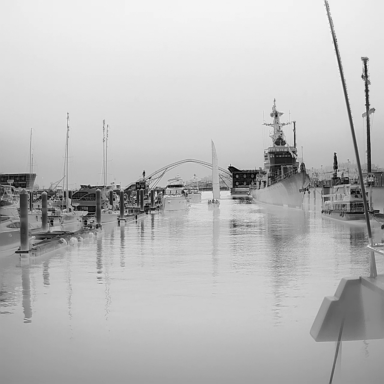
There are nine objects shown in the infrared image, including three canoes, four sailboats, a warship, and a container_ship.